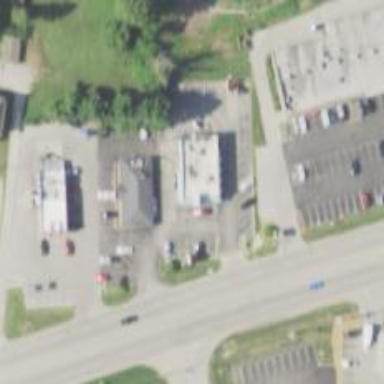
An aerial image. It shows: Retail area.